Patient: sex M, age 62
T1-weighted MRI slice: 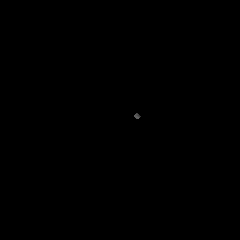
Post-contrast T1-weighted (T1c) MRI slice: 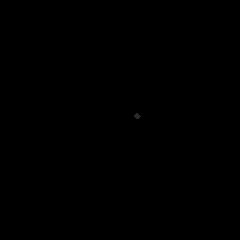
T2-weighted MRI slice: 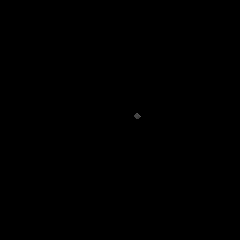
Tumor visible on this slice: no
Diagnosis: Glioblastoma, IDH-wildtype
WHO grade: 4